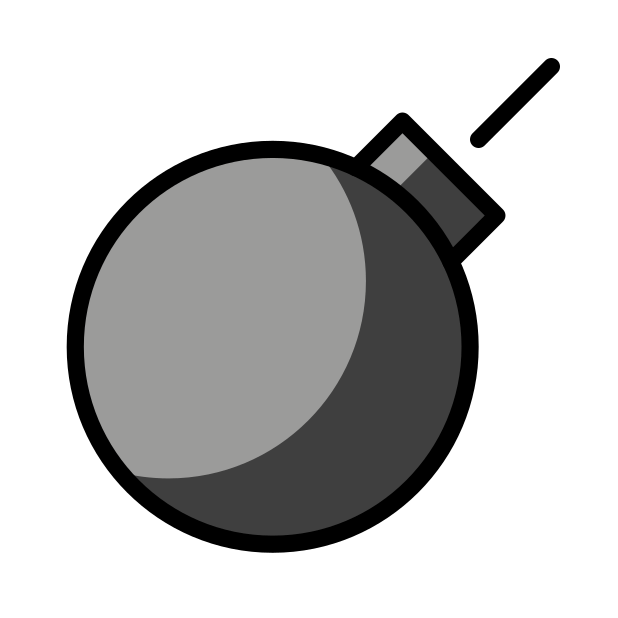
Emoji: 💣
Name: bomb
Unicode: 0x1f4a3